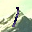
Label: 1